Question: I cant seem to figure this one out, I am creating a csv string from an object using lodash and I am expecting output looking like this:
'''
data:text/csv;charset=utf-8,prop1,prop2,props
d1,d2,n1;n2,d3
d4,d5,n2;n3,d6
d7,d8,n4;n5,d9
'''
but what I am getting is this:
'''
data:text/csv;charset=utf-8,prop1,prop2,props
d1,d2,n1;n2,d3
,d4,d5,n2;n3,d6
,d7,d8,n4;n5,d9
'''
here is how it looks in excel:

Here is some simplified code that demonstrates the issue:
'''
var csvContent = "data:text/csv;charset=utf-8,prop1,prop2,props
",
data = [
{prop1: "d1", prop2: "d2", props: [{name: "n1"},{name: "n2"}], prop3: "d3" },
{prop1: "d4", prop2: "d5", props: [{name: "n2"},{name: "n3"}], prop3: "d6" },
{prop1: "d7", prop2: "d8", props: [{name: "n4"},{name: "n5"}], prop3: "d9" }
];
csvContent +=_.map(data, function(rs) {
var tmp = {};
tmp.prop1 = rs.prop1;
tmp.prop2 = rs.prop2;
tmp.props = _.map(rs.props, function(r) { return r.name; }).join(';');
tmp.prop3 = rs.prop3;
return _.values(tmp).join(",") + '
';
});
console.log(csvContent);
'''
<URL>
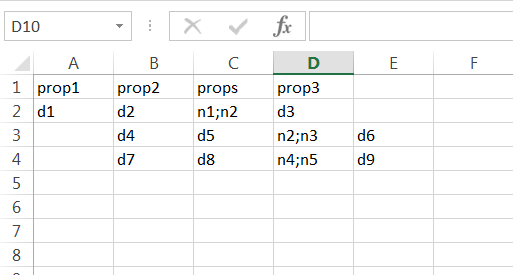
Answer: Is this what you're looking for ?
'''
var csvContent = "data:text/csv;charset=utf-8,prop1,prop2,props
",
data = [
{prop1: "d1", prop2: "d2", props: [{name: "n1"},{name: "n2"}], prop3: "d3" },
{prop1: "d4", prop2: "d5", props: [{name: "n2"},{name: "n3"}], prop3: "d6" },
{prop1: "d7", prop2: "d8", props: [{name: "n4"},{name: "n5"}], prop3: "d9" }
];
stuff = _.map(data, function(rs) {
var tmp = {};
tmp.prop1 = rs.prop1;
tmp.prop2 = rs.prop2;
tmp.props = _.map(rs.props, function(r) { return r.name; }).join(';');
tmp.prop3 = rs.prop3;
return _.values(tmp).join(",");
});
csvContent += stuff.join('
');
console.log(csvContent);
'''
I believe the issue is that you're trying to add 'csvContent' (string) and '_.map(...)' (array). Instead, you should just join the array with '
' and add that to 'csvContent'.
<URL>